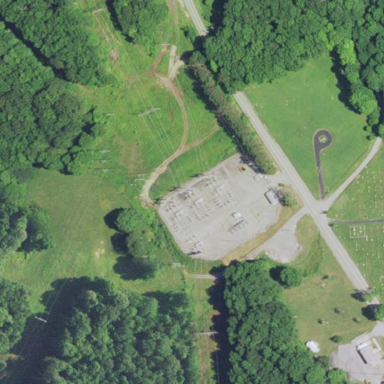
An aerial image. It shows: Outdoor substation for power distribution.